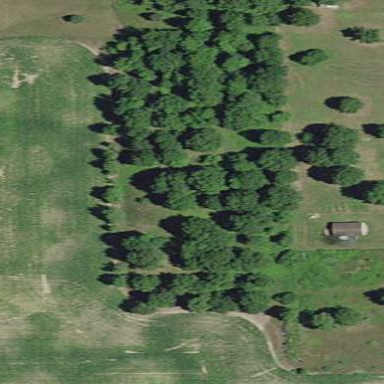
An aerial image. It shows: Orchard with deciduous broadleaved trees.